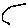
Label: moon